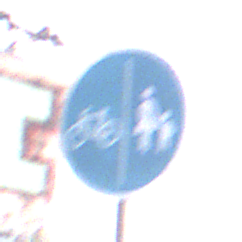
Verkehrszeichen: GetrennterRadUndGehwegRadwegLinks
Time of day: SunriseSunset
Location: Outdoor (Suburban)
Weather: PartlyCloudy
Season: NotSpecified
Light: Natural